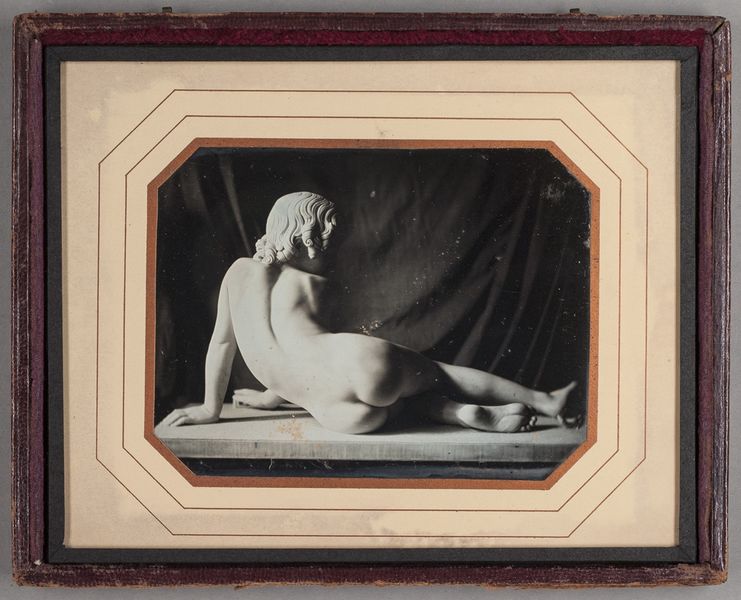
Titel: Marmorfigur 'Liegender Knabe' &#x2013; Rückenansicht
Standort: Hamburg
Institution: Museum für Kunst und Gewerbe Hamburg
Schlagwörter: figur, skulptur, plastik, junge, foto, fotografie, photographie, photo, bildhauerkunst, lichtbild, daguerreotypie, bildwerke, angewandte und bildende kunst, hessische systematik, reproduktionsfotografie, kunstreproduktion, reproduktionsphotographie